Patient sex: M
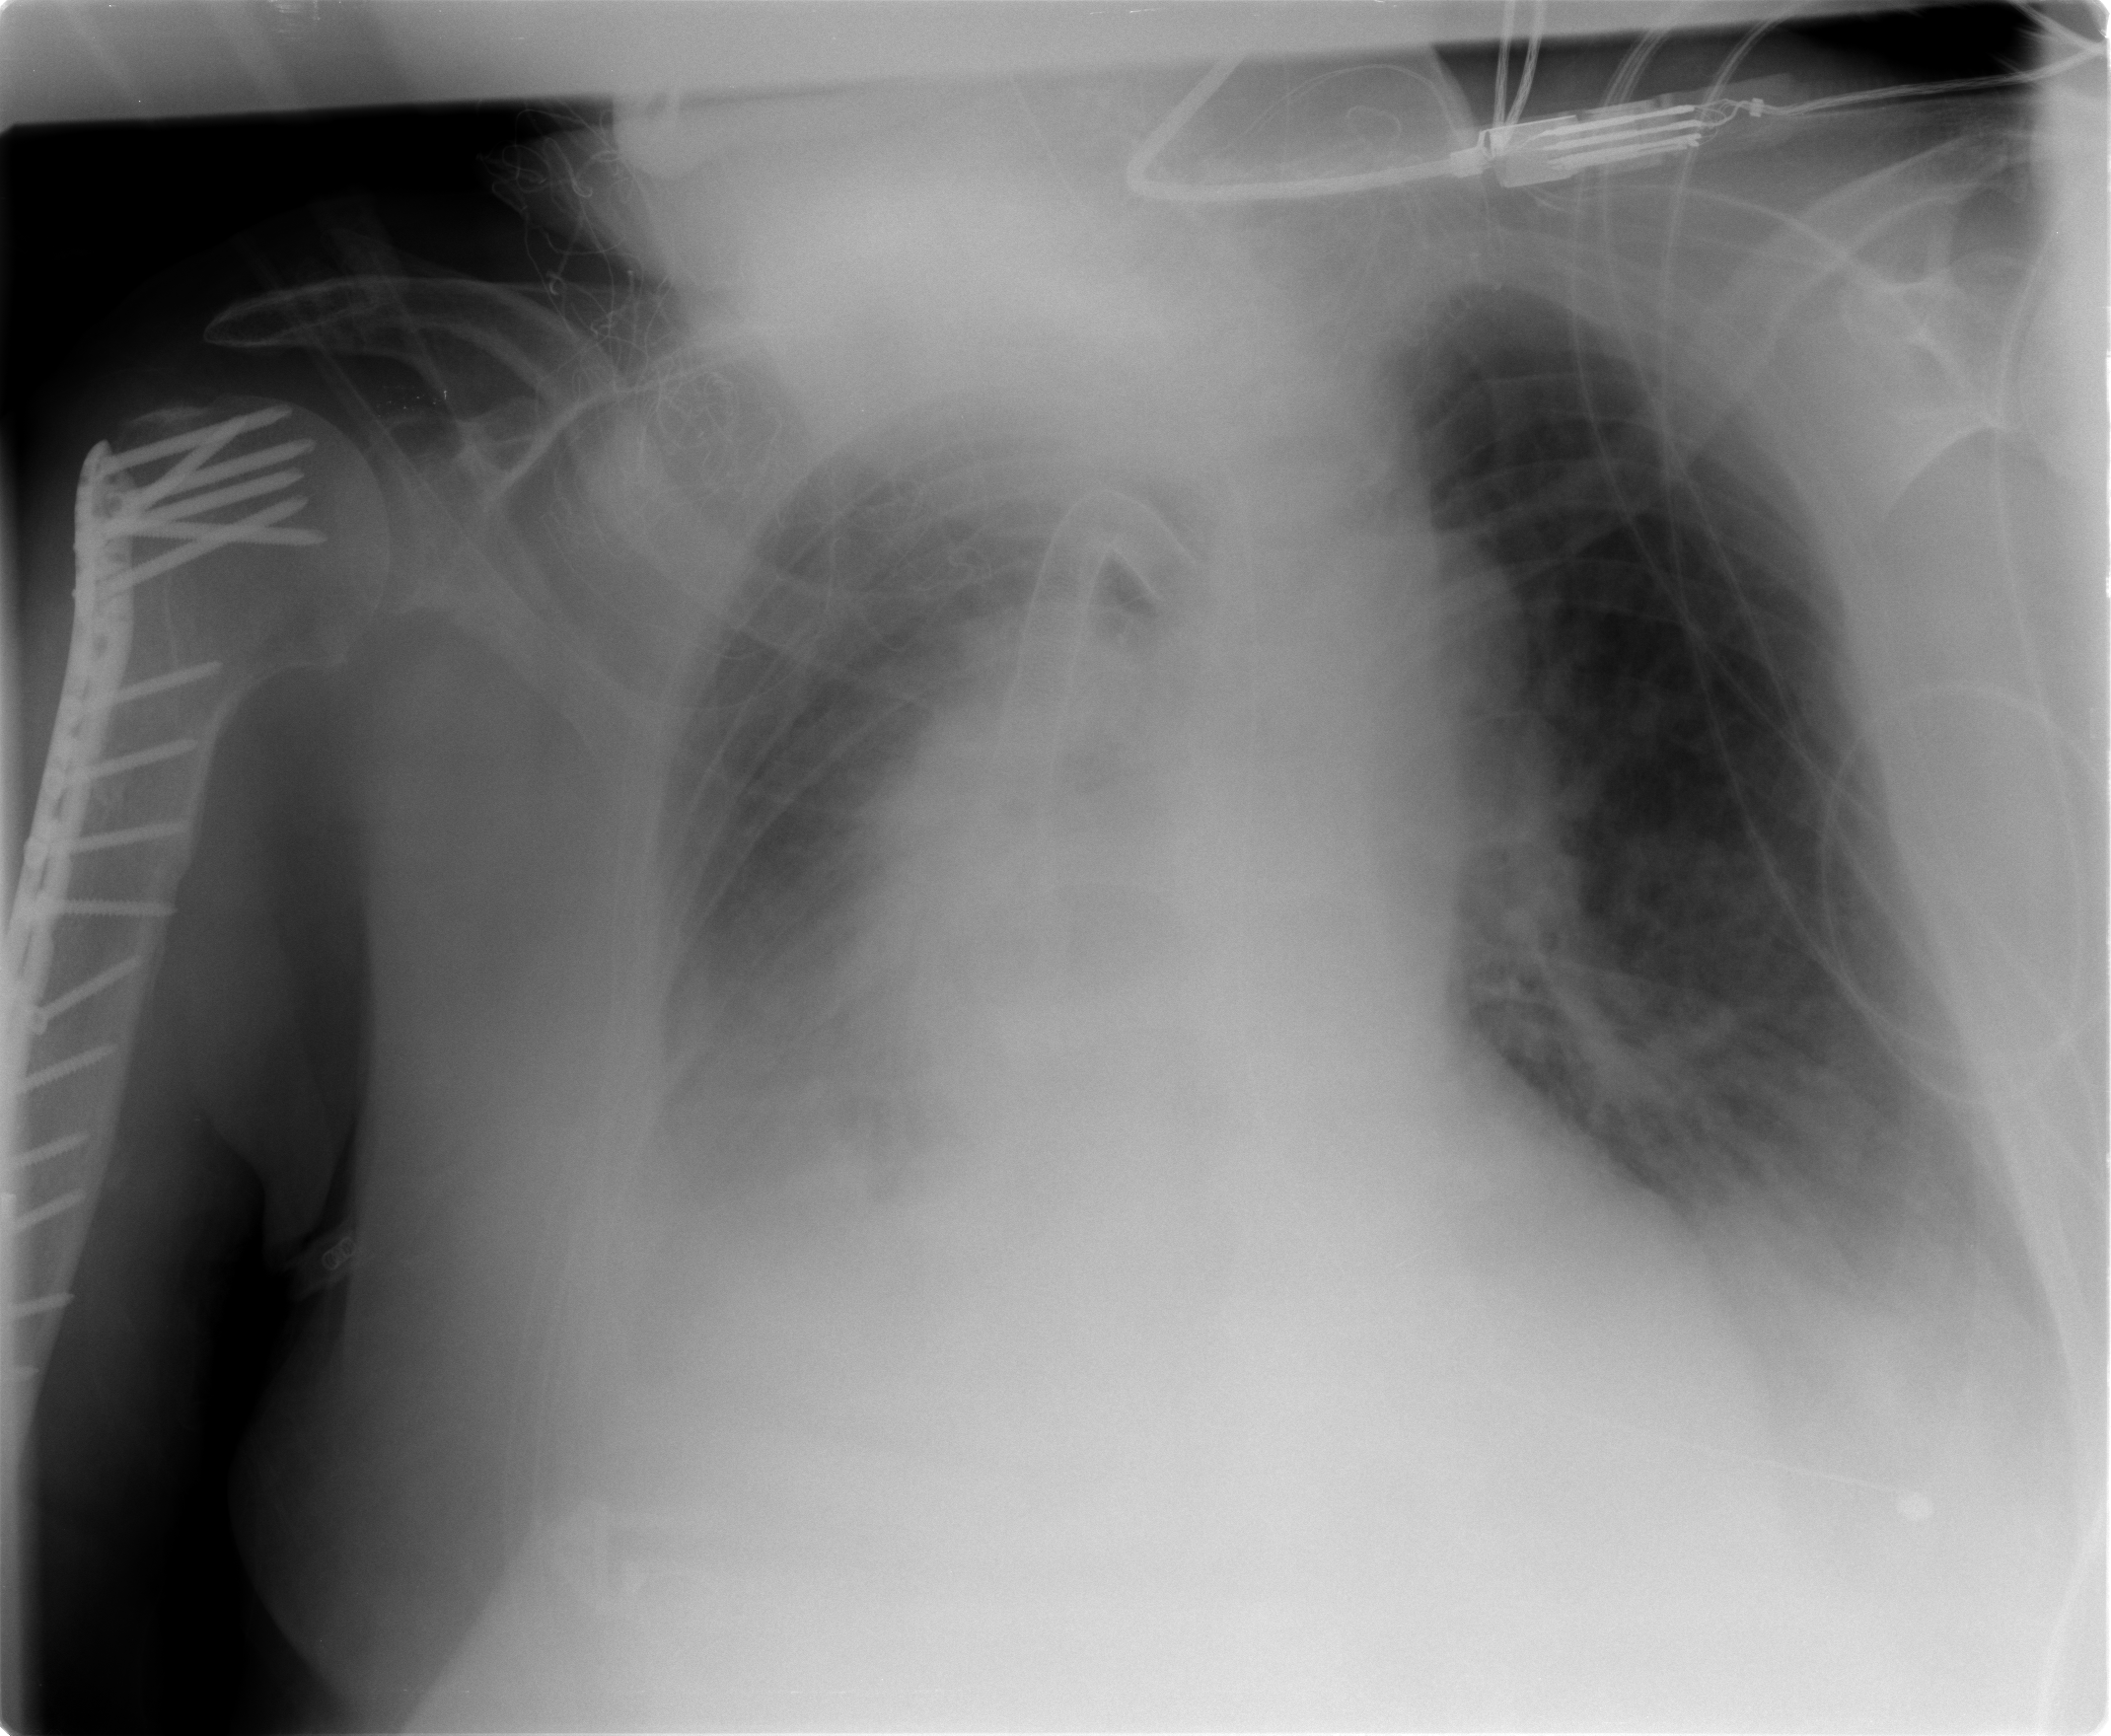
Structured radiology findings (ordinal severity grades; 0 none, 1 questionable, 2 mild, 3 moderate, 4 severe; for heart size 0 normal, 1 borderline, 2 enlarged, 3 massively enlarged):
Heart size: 1
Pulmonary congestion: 2
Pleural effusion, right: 3
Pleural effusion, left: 0
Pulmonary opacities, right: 2
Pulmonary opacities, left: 0
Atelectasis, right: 3
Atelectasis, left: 0